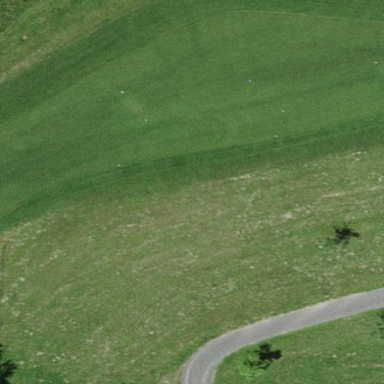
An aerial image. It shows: Golf tee.